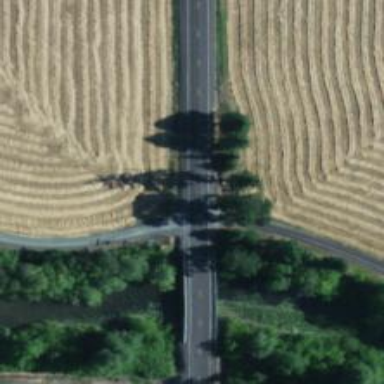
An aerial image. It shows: Secondary road bridge with asphalt surface. It includes cycle path.